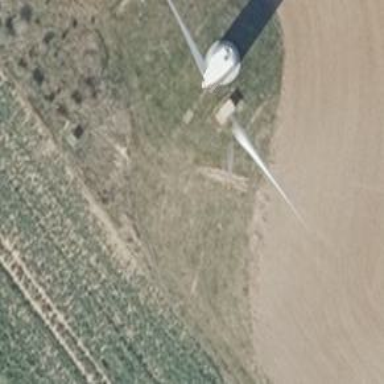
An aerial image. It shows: Wind generator powered by horizontal axis wind turbine.